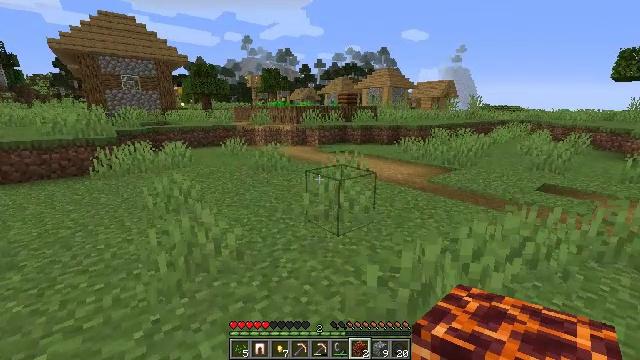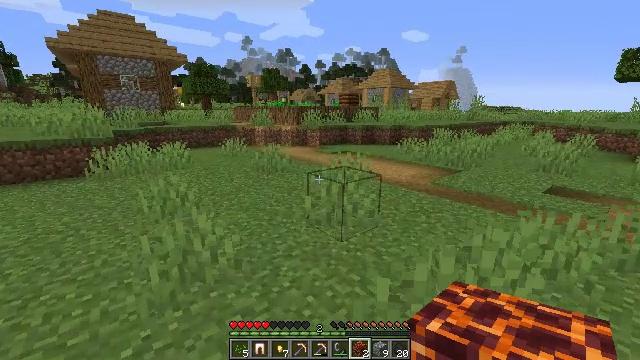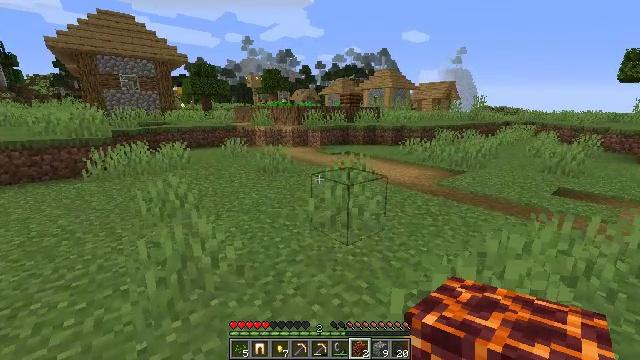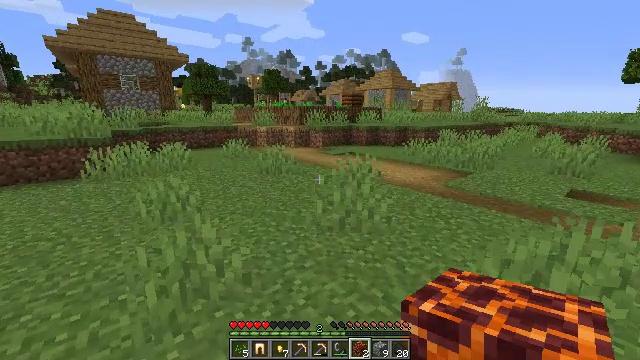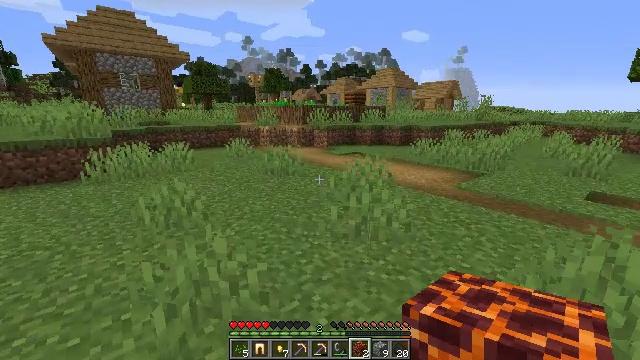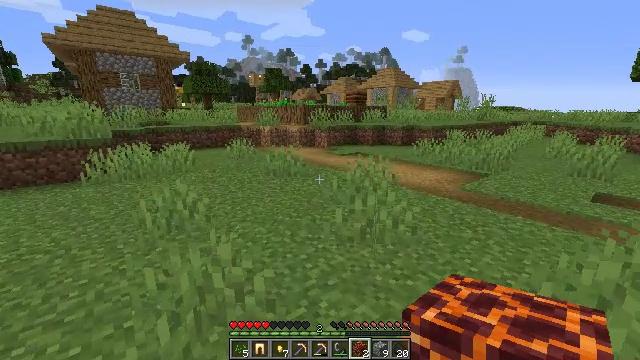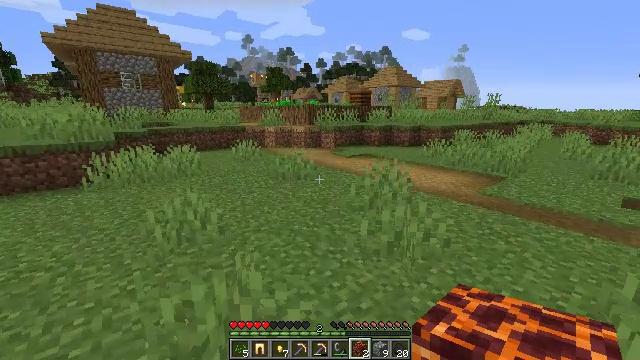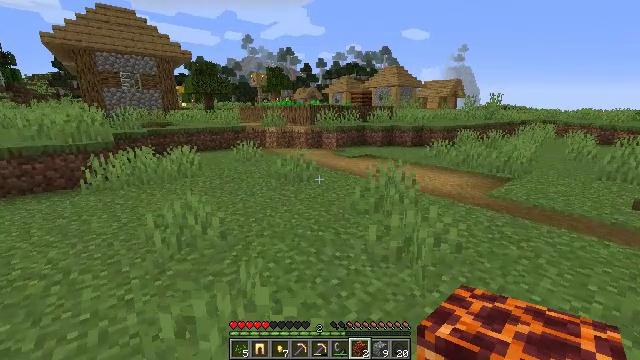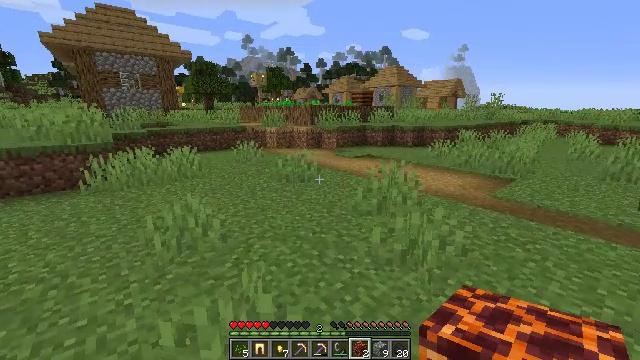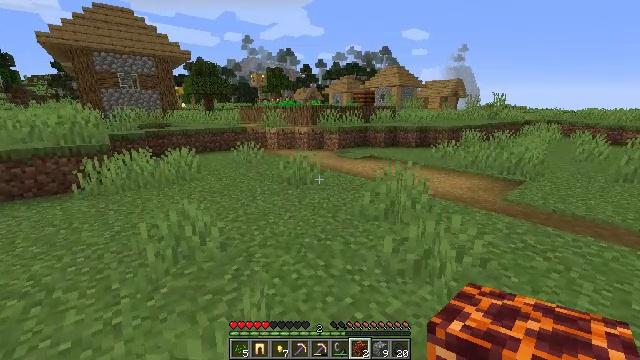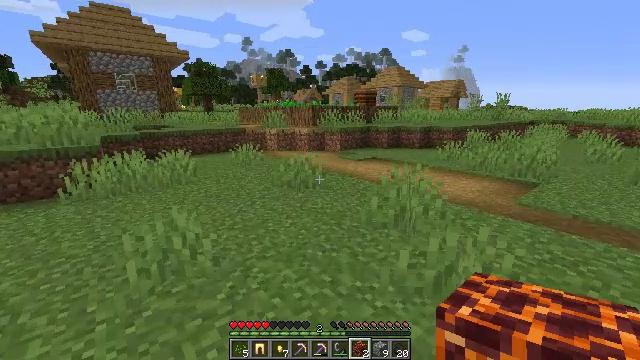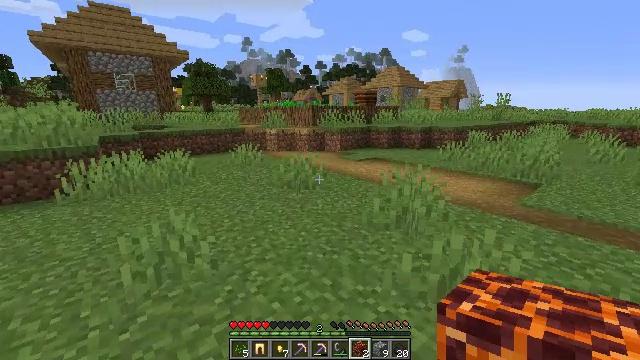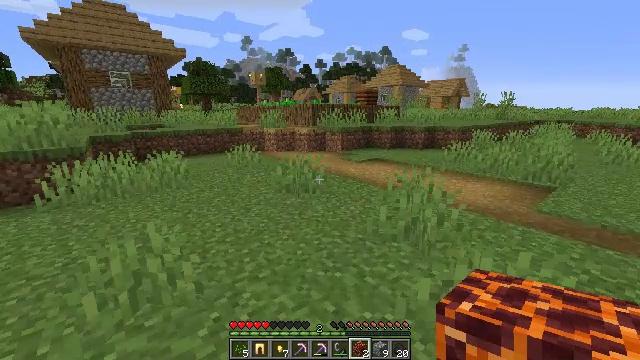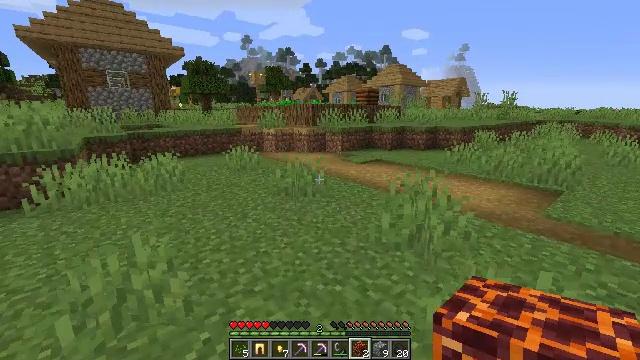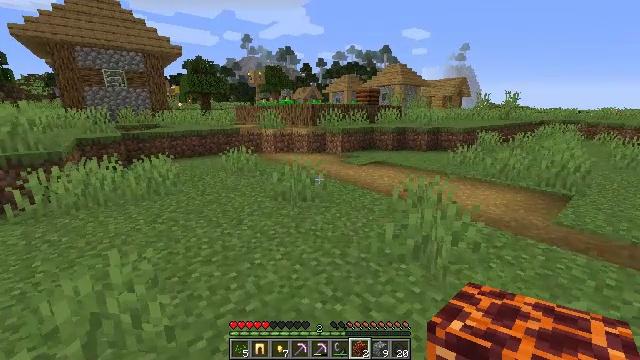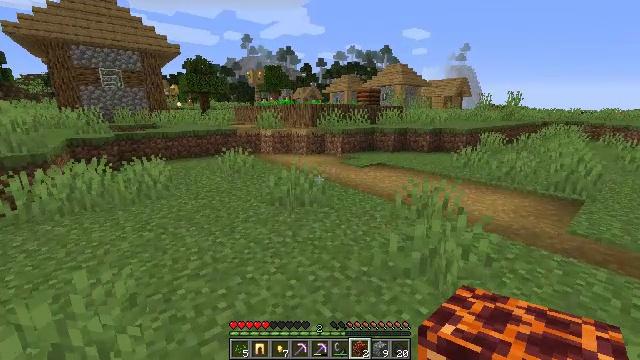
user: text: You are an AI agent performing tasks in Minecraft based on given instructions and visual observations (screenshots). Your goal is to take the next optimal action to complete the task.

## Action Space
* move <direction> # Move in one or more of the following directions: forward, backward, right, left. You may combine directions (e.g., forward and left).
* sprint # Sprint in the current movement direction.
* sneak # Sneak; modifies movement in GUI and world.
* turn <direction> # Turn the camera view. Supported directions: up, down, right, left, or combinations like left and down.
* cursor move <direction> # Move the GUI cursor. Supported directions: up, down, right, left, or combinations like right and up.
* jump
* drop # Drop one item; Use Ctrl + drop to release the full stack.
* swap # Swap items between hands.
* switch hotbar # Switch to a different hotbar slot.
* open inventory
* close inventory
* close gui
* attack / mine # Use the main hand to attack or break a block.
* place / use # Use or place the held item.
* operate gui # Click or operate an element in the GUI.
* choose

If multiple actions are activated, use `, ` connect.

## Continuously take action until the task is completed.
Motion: motion action
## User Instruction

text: Gather oak logs from trees.
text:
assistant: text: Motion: move forward and move left
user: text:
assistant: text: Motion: move forward and move left
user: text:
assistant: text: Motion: move forward and move left
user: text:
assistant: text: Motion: move forward and move left
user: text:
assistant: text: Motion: move forward and move left
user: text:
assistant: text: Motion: move forward and move left
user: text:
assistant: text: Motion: move forward
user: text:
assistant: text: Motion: move forward
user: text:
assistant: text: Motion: move forward
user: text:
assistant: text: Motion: move forward
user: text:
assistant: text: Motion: move forward
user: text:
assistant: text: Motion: move forward
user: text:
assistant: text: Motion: move forward
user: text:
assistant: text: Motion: move forward
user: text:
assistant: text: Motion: move forward
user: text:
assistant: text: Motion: move forward
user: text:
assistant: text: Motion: move forward
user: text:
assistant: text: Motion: move forward
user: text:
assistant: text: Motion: move forward
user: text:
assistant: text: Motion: move forward
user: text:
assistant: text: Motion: move forward
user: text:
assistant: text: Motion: move forward
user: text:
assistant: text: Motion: move forward
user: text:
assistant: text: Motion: move forward
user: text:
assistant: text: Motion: move forward
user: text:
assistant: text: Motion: move forward
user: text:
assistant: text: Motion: move forward
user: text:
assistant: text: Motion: move forward
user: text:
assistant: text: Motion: no_op
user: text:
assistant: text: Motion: no_op